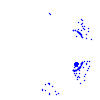
Particle: proton